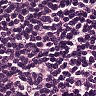
Metastatic tissue present: no